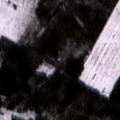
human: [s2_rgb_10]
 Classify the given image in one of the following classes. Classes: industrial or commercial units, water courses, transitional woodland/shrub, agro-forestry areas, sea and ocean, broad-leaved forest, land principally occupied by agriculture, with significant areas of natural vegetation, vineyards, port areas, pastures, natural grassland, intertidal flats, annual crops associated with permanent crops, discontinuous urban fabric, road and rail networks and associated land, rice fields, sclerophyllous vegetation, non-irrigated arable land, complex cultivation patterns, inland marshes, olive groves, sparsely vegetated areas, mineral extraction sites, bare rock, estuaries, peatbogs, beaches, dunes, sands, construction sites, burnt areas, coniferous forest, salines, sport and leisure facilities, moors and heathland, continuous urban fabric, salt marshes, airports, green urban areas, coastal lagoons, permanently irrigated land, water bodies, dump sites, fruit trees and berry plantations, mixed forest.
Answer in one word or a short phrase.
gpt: coniferous forest, mixed forest, peatbogs